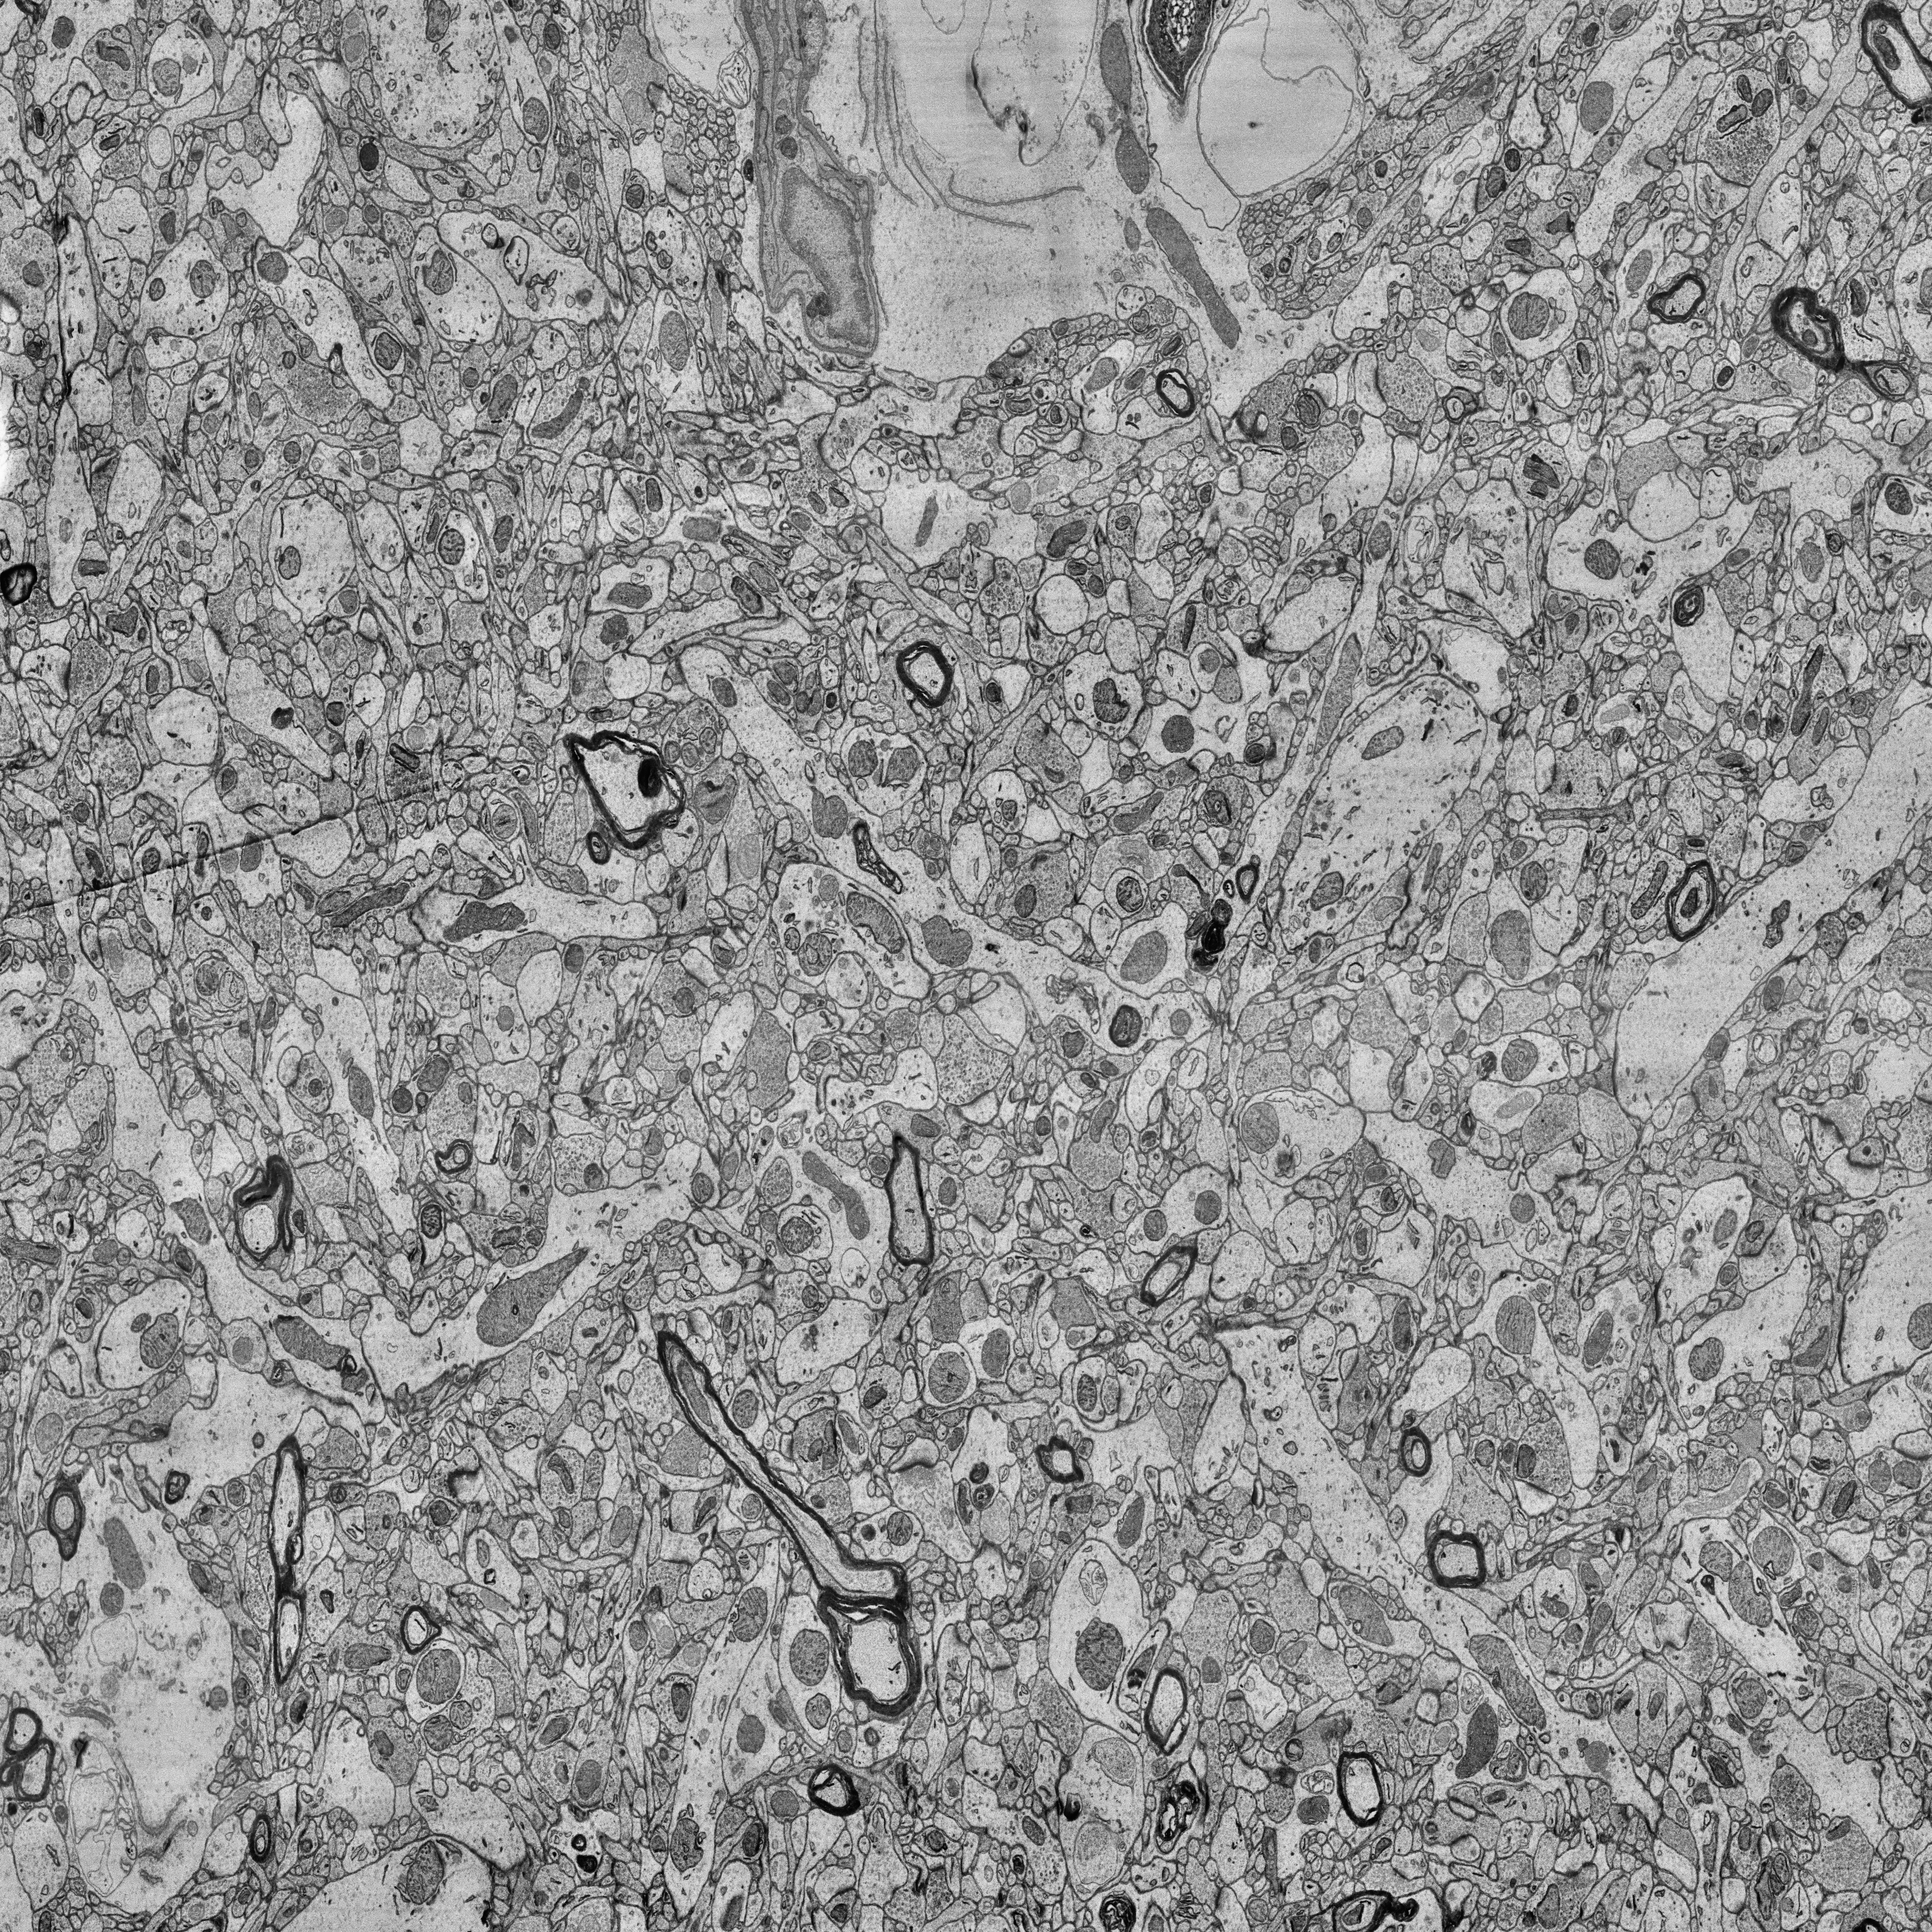
Electron microscopy slice of human cortex tissue
Slice depth (z): 14
Mitochondria instances in slice: 503